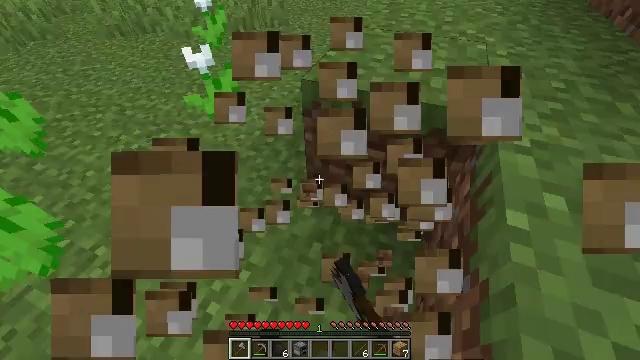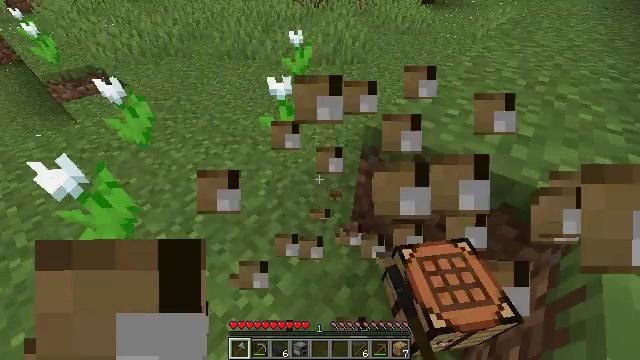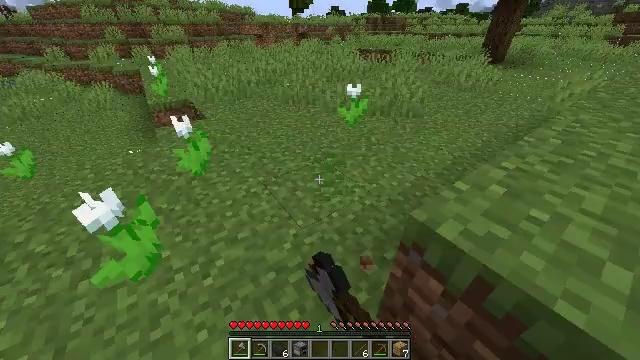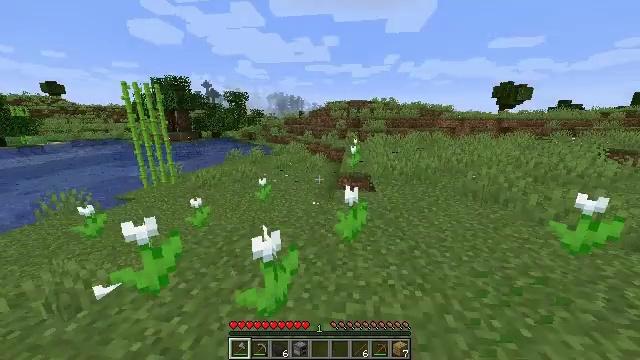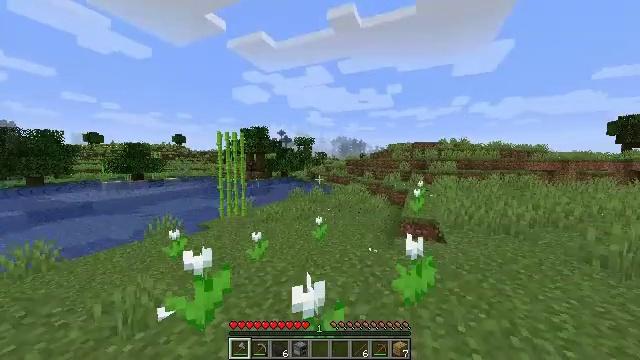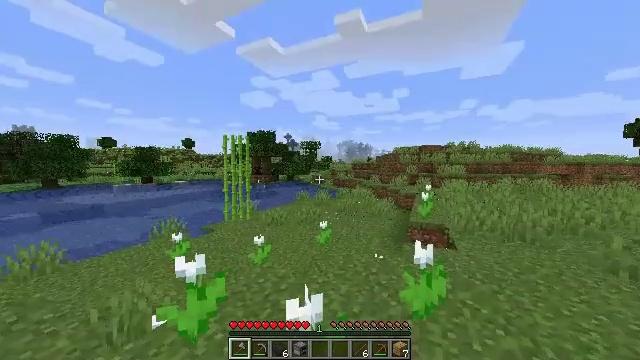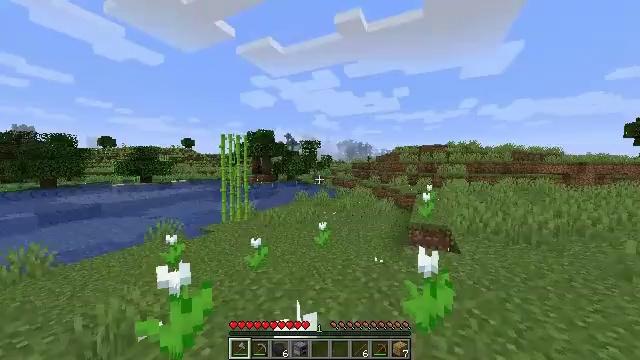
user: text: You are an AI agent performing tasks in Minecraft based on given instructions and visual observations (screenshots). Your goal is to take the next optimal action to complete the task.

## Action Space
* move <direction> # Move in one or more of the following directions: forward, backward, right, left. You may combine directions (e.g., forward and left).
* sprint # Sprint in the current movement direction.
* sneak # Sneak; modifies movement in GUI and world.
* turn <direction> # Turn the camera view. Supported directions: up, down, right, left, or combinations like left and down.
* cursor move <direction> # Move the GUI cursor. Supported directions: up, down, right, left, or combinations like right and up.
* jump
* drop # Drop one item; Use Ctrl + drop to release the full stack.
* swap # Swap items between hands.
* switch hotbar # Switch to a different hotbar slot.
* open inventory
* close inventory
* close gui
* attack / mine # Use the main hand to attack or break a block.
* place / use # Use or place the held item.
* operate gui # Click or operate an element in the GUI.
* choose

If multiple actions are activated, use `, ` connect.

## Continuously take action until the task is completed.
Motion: motion action
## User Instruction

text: Harvest the white tulip.
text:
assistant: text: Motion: move forward, sprint, turn left and up, attack / mine
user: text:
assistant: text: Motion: move forward, sprint, turn left and up, attack / mine
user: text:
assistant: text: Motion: move forward, sprint, turn left and up
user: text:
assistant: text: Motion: move forward, sprint, turn left and up
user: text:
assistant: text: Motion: move forward, sprint, turn left
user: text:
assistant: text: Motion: move forward, sprint
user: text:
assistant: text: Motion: sprint